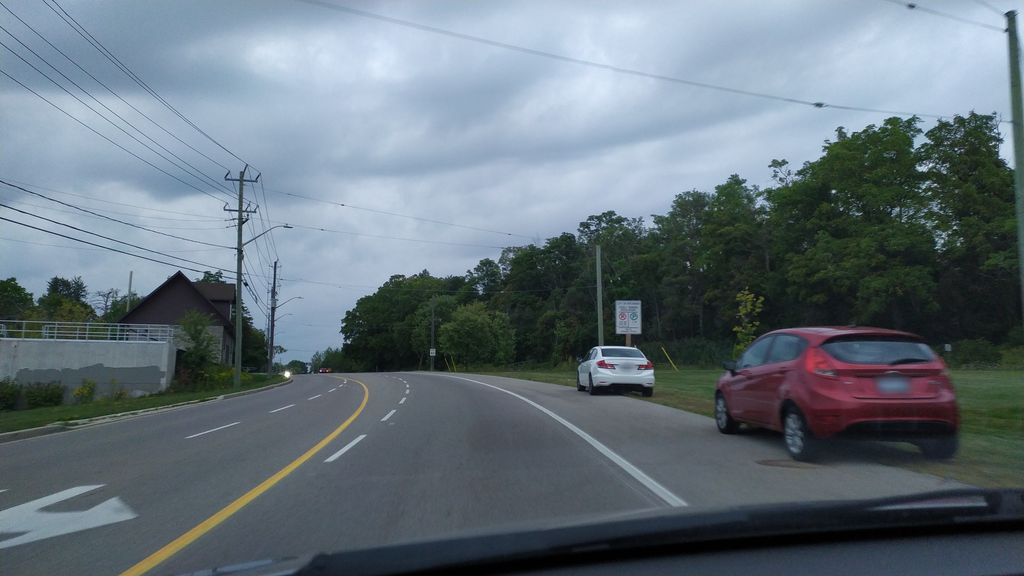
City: kitchener-waterloo